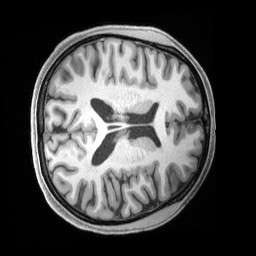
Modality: T1w
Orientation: axial
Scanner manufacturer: siemens
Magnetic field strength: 3 T
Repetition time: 2.4 s
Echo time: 0.00228 s